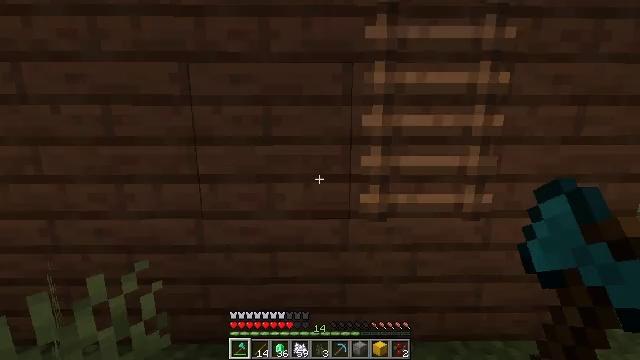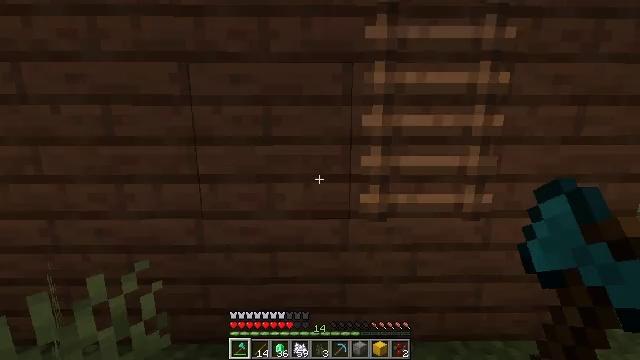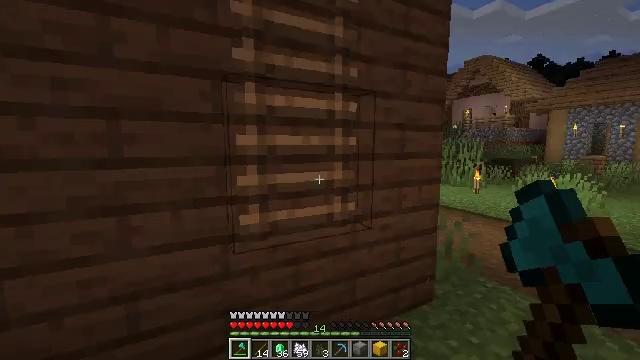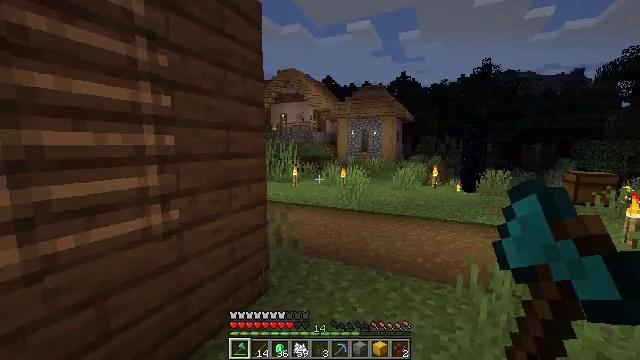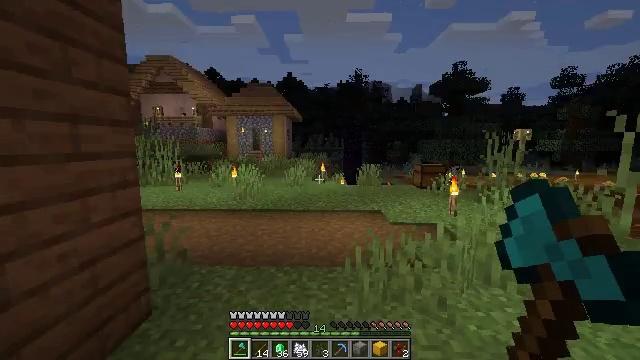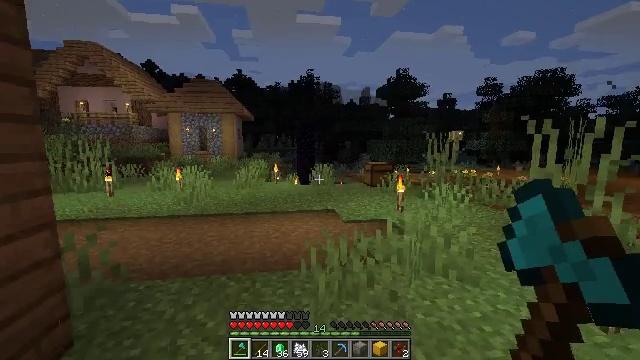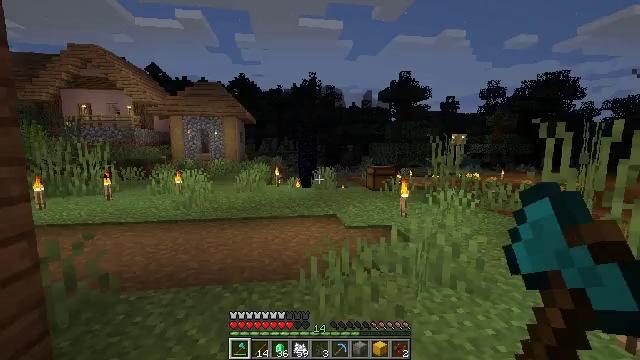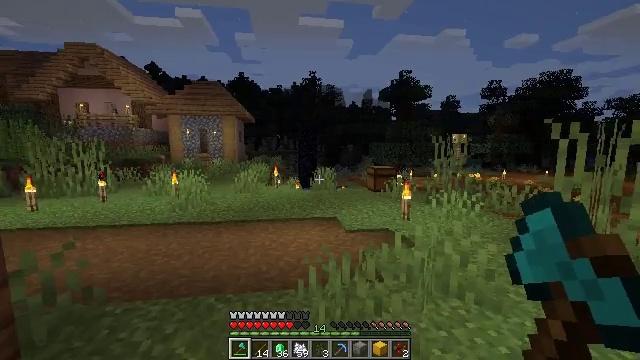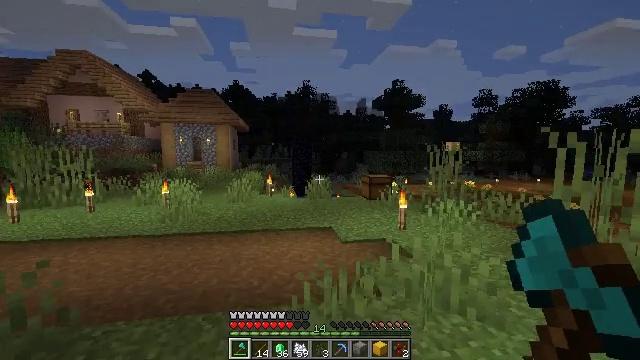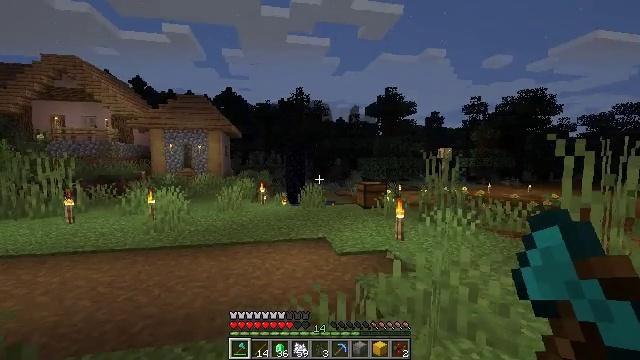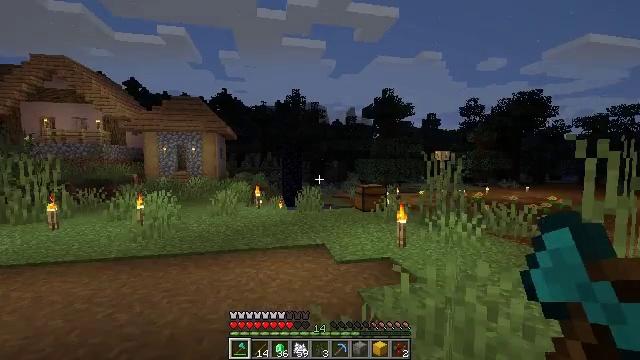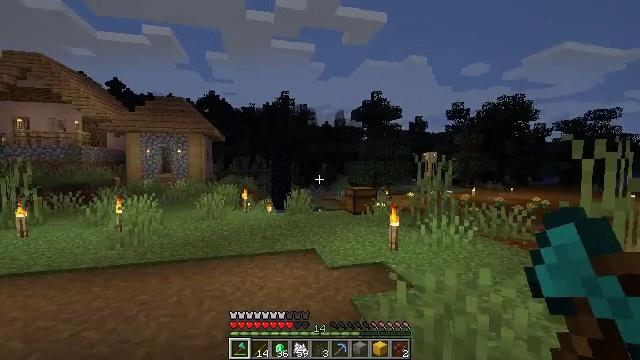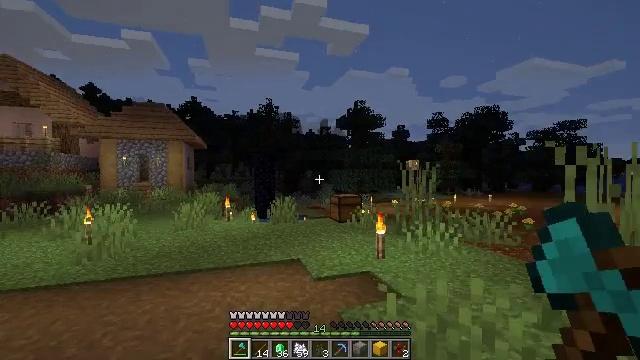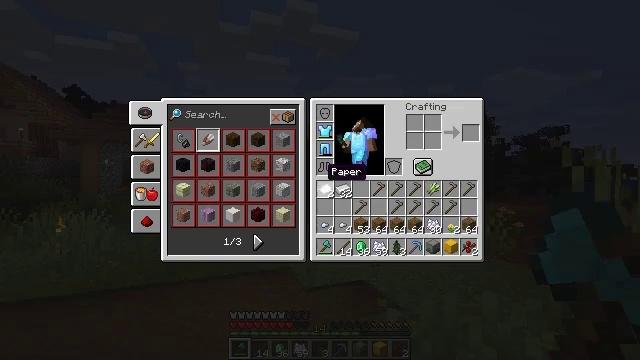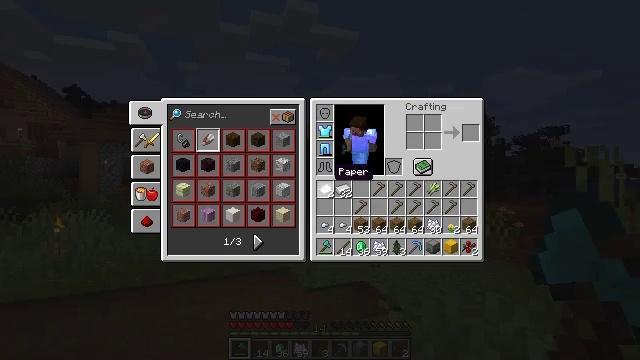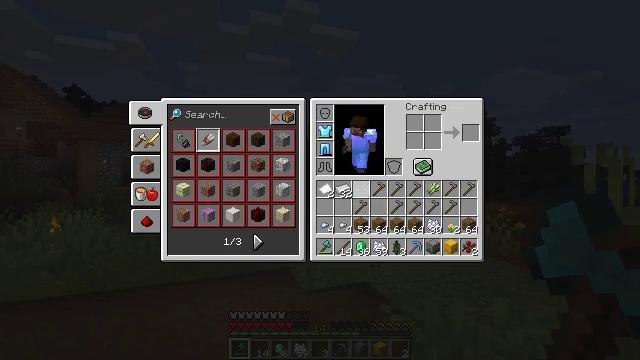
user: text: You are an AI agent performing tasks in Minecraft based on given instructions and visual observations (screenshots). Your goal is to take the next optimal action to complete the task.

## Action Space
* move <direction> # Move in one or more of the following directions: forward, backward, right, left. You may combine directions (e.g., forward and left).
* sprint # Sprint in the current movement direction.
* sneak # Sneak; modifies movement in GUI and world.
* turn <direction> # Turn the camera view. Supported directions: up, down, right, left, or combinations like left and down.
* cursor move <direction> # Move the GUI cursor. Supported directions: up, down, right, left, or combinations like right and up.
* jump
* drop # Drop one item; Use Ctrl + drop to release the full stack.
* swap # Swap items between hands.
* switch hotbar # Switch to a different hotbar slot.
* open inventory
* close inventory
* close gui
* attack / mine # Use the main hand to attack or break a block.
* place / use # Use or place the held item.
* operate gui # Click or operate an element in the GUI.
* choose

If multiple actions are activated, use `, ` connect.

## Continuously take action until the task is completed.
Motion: motion action
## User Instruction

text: Drop a stone hoe.
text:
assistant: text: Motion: open inventory
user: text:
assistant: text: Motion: turn right and up, open inventory
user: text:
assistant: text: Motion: turn right
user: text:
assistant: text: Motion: turn right
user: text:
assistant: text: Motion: move forward, turn right
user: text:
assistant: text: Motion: move forward
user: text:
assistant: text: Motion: move forward
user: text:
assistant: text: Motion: move forward, turn right and up
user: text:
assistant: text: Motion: move forward, turn right and up
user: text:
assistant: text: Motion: move forward
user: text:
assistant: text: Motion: move forward, turn right
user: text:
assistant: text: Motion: move forward, turn right and up
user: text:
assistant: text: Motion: move forward, turn right, close inventory
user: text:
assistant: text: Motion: cursor move right, close inventory
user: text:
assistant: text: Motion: cursor move right, close inventory
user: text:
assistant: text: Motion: cursor move right, open gui
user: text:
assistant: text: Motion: no_op
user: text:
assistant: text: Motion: cursor move down
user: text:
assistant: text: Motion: no_op
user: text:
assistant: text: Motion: no_op
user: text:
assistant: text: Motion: no_op
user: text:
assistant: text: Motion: cursor move left
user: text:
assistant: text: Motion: cursor move left
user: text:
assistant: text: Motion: no_op
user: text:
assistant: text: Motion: no_op
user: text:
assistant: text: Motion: no_op
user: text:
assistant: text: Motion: no_op
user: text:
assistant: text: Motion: no_op
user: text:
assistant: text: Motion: no_op
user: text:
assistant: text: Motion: no_op